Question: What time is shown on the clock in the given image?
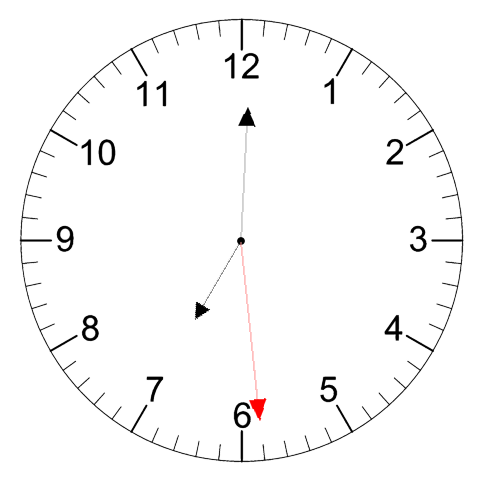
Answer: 07:00:29